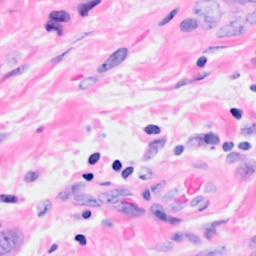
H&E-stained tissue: Breast